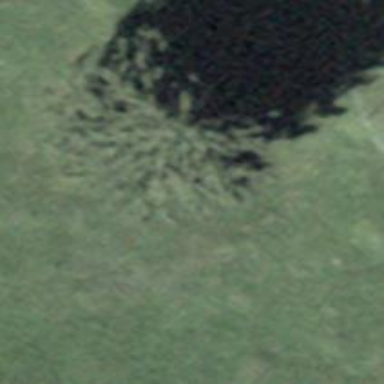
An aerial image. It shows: Needle-leaved tree in its natural environment.